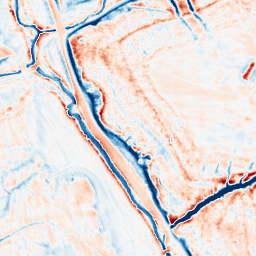
Category: edge_preserving
Decomposition family: anisotropic_diffusion
Decomposition parameters: iterations: 50
kappa: 30
gamma: 0.15
Upsampling method: sinc_hamming
Upsampling parameters: scale: 2
kernel_size: 4
Upsampling scale: 2